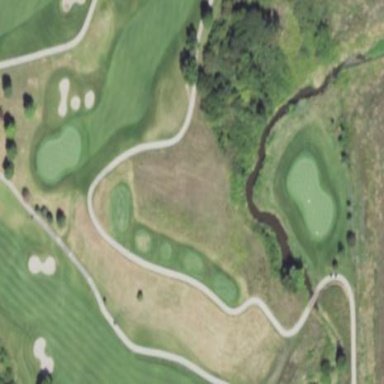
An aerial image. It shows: Grassy area designated as golf fairway.